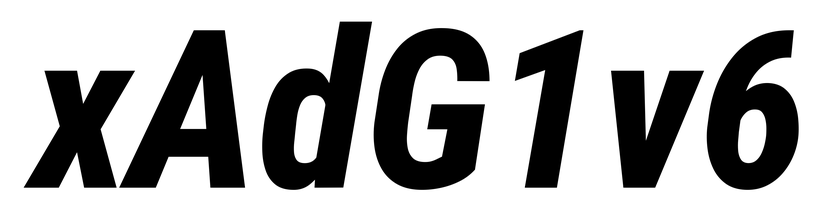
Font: Roboto-Italic_Condensed_ExtraBold_Italic